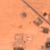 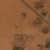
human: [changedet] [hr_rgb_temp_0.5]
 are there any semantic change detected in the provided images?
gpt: Nothing has changed.